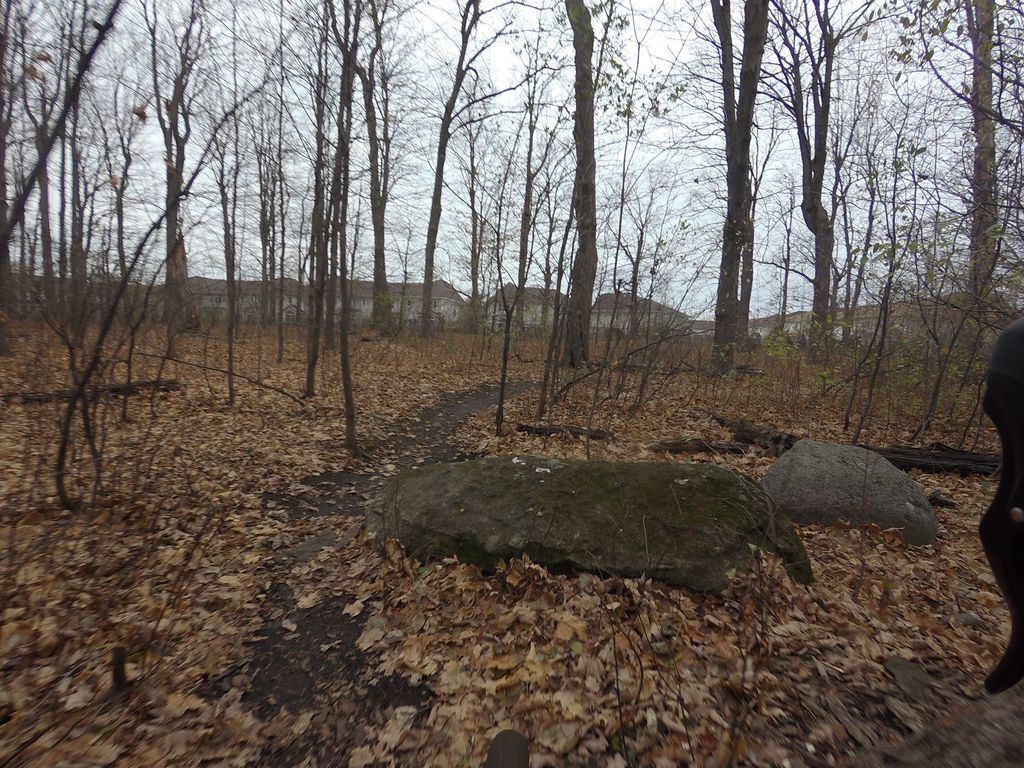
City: ottawa-gatineau